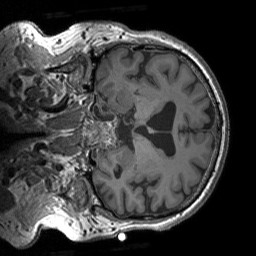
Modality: T1w
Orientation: coronal
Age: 69
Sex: male
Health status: healthy
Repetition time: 1.9 s
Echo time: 0.00252 s